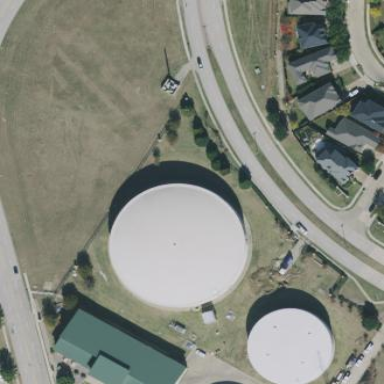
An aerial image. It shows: Building with water storage tank.